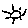
Label: sun